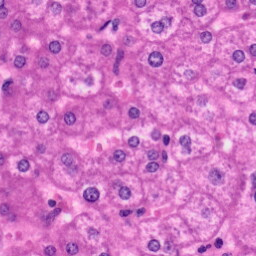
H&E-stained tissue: Liver